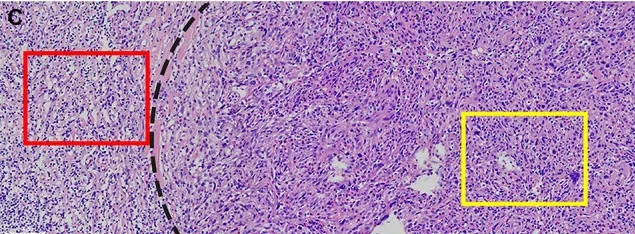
Respectively.
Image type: pathology (h&e)